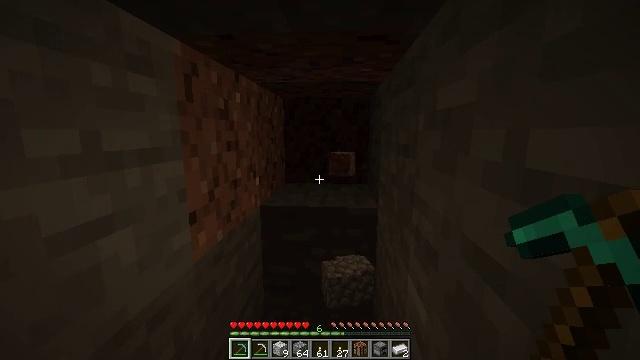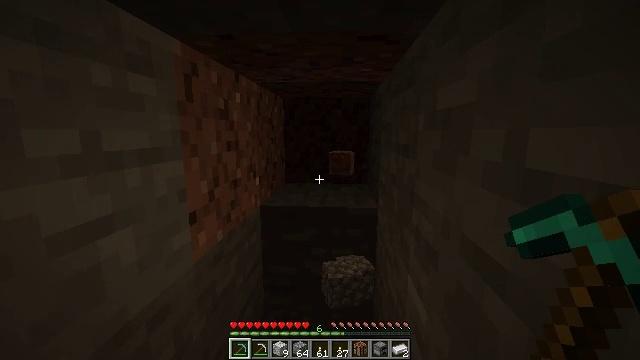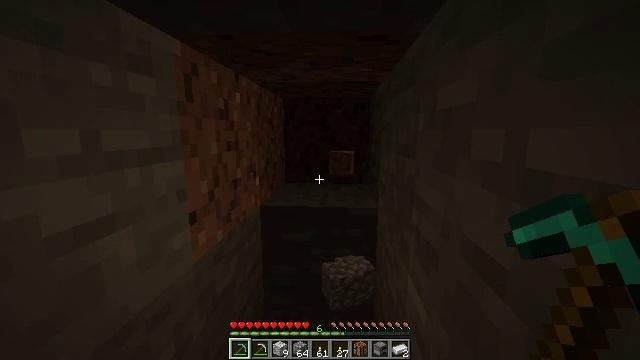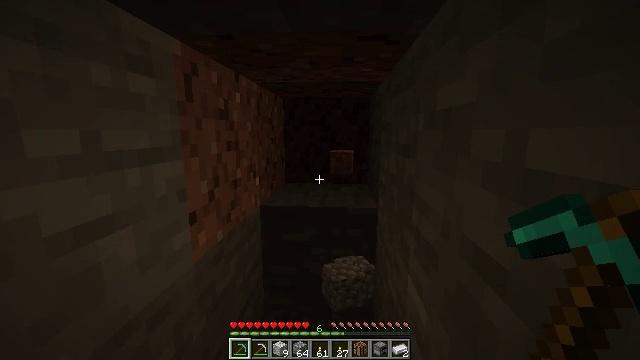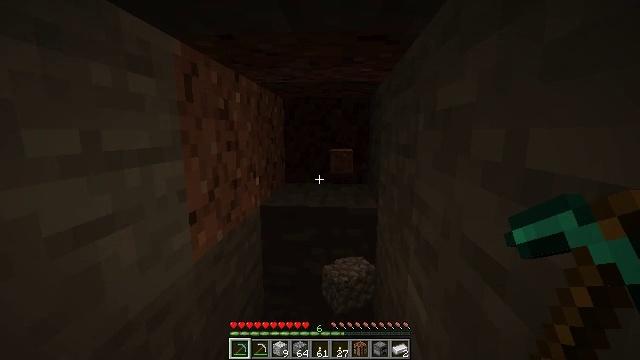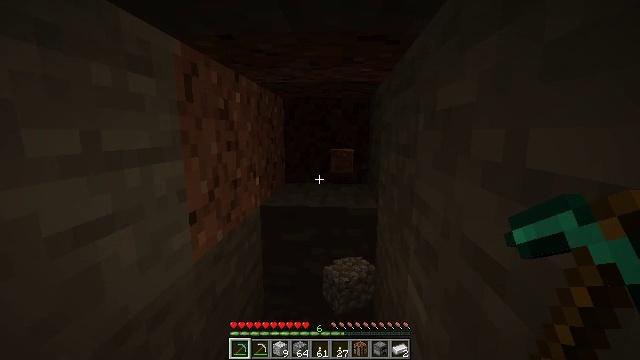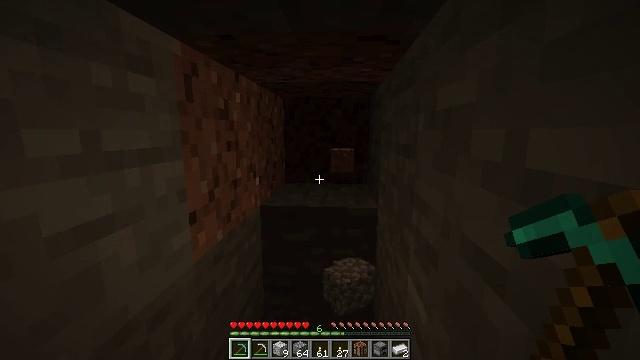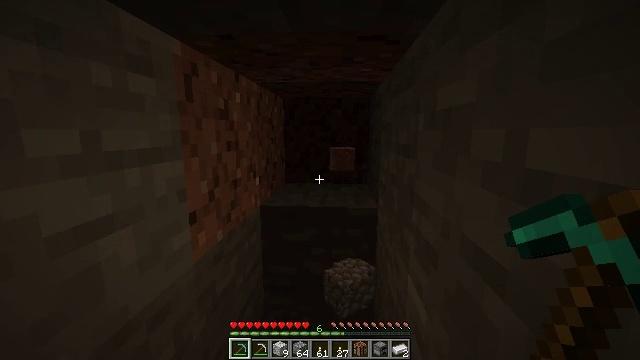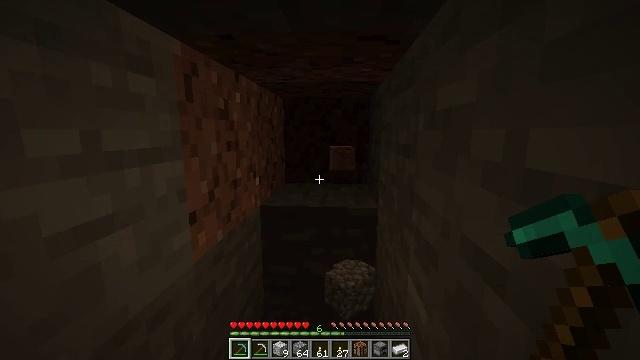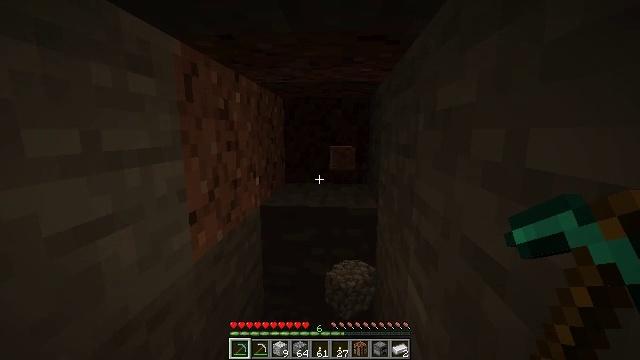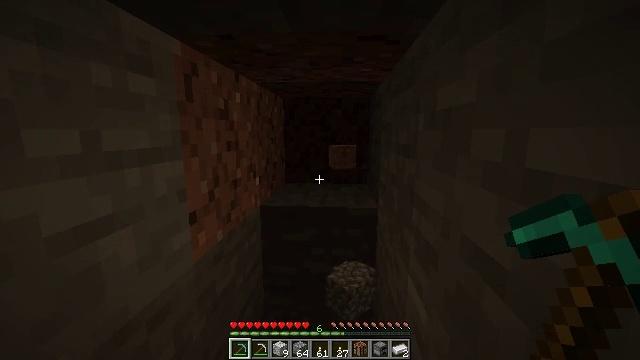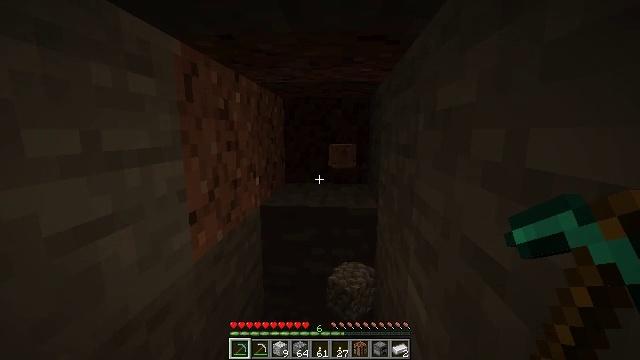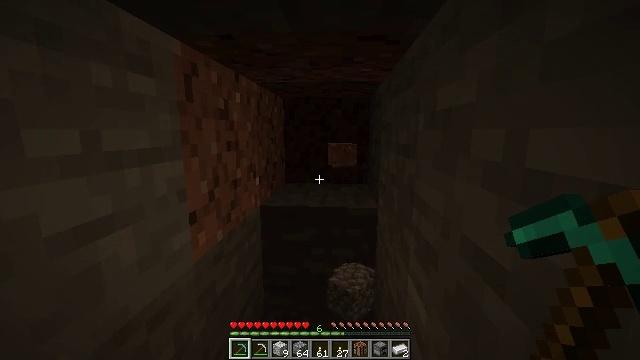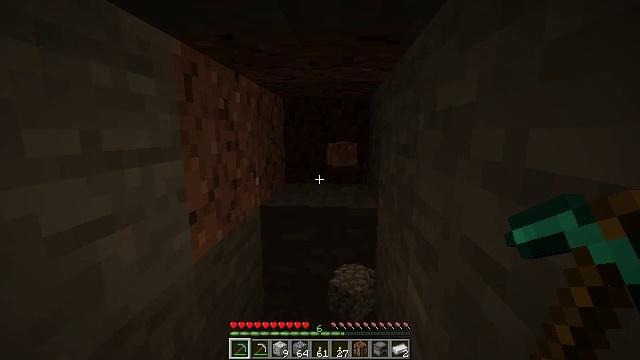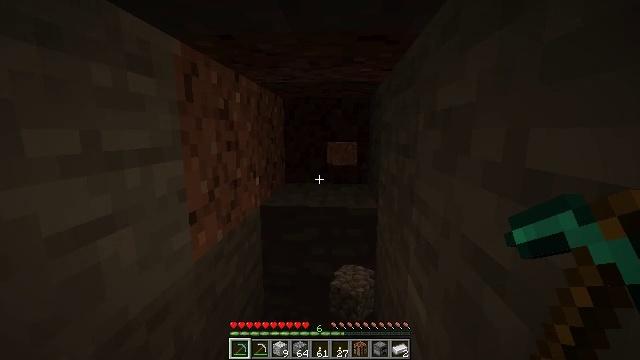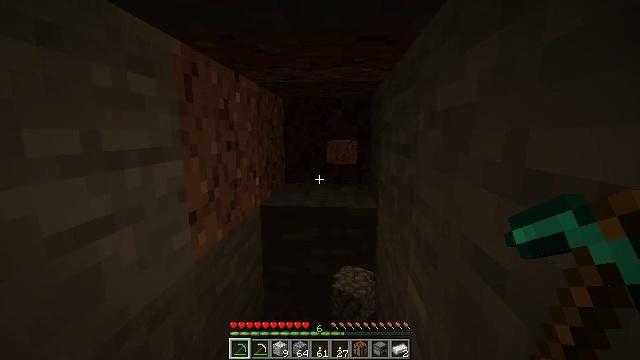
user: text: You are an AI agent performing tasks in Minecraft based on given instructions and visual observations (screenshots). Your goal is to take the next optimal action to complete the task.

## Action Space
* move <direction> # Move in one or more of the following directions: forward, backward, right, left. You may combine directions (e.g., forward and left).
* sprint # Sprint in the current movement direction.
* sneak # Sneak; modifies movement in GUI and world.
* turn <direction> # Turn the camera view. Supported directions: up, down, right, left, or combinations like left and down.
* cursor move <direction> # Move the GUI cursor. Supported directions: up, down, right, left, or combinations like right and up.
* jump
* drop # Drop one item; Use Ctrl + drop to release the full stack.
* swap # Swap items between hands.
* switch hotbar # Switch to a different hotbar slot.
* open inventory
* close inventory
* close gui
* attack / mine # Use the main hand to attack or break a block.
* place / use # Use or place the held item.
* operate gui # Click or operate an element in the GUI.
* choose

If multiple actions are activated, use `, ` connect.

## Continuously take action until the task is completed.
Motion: motion action
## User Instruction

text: Break the granite to collect it.
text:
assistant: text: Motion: no_op
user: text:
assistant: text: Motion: no_op
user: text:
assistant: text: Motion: no_op
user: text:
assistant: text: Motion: no_op
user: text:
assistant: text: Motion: no_op
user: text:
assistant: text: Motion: no_op
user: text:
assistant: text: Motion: no_op
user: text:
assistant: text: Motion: no_op
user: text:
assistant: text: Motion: no_op
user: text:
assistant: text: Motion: no_op
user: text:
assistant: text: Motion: no_op
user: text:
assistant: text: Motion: no_op
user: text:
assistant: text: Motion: no_op
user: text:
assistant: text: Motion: no_op
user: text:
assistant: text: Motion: no_op
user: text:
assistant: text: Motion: no_op
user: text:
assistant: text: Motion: no_op
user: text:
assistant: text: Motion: no_op
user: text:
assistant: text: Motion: no_op
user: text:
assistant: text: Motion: no_op
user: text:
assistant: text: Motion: no_op
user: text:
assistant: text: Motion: no_op
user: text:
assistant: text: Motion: no_op
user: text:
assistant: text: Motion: no_op
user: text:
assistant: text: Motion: no_op
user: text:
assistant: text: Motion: no_op
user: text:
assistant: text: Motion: no_op
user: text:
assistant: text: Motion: no_op
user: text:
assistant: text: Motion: no_op
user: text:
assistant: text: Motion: no_op